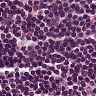
Metastatic tissue present: no